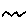
Label: zigzag